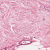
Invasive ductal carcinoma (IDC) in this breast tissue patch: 0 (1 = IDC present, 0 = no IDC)